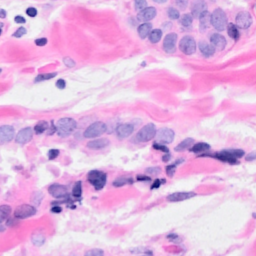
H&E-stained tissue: Breast